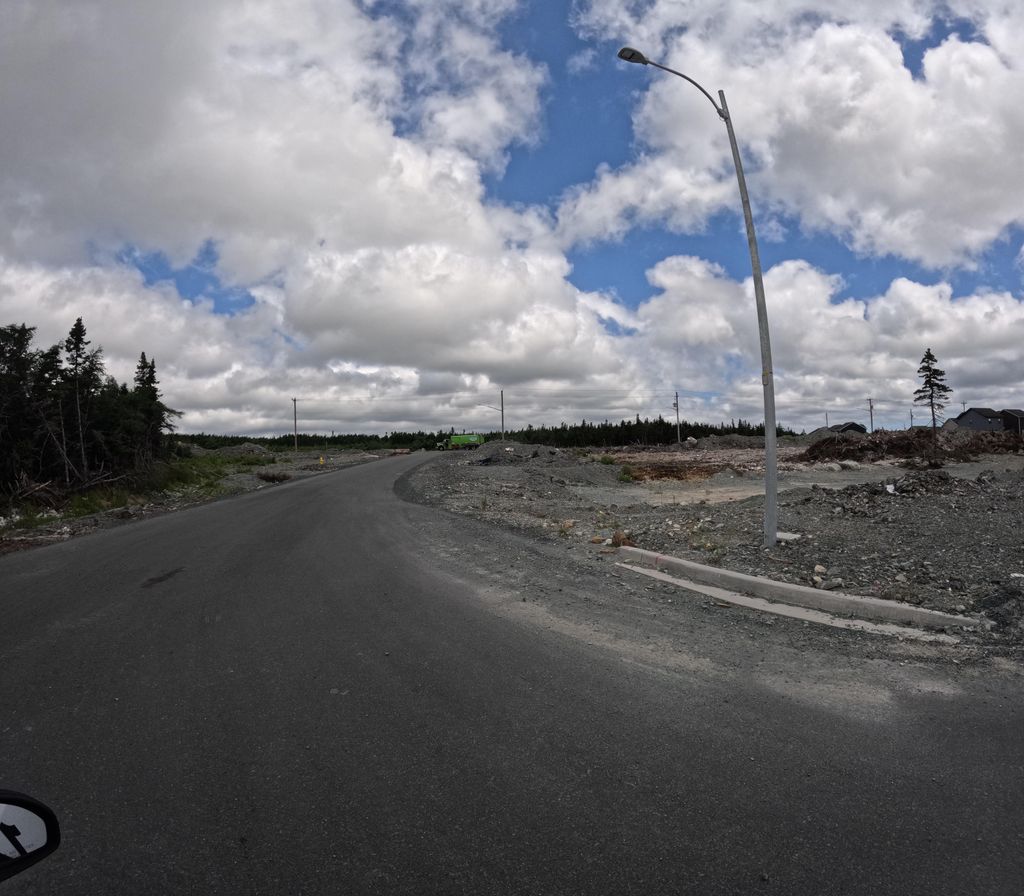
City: st_johns